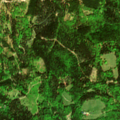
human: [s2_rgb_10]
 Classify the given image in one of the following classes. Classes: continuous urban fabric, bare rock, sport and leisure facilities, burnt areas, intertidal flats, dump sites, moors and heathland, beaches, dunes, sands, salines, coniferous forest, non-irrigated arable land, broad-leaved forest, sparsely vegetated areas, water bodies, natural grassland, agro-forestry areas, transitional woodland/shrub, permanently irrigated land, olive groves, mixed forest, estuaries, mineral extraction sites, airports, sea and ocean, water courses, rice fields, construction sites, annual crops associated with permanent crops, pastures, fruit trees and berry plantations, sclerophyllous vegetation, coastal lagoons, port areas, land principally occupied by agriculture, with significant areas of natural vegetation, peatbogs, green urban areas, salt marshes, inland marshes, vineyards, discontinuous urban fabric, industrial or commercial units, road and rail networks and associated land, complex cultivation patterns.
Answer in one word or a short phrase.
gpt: coniferous forest, mixed forest, natural grassland